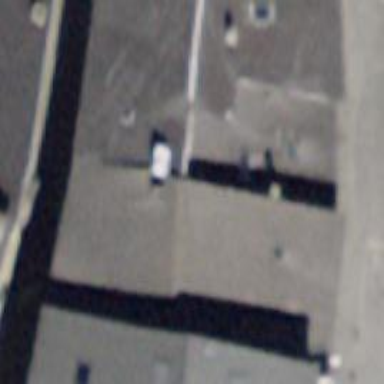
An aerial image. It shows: Terrace building.